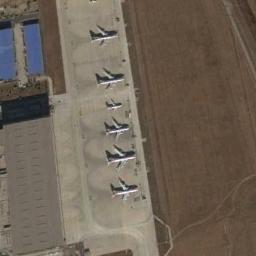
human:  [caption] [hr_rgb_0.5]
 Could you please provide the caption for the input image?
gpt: Several planes of different sizes are parked in a clearing, With many buildings and large wasteland next to the plane .

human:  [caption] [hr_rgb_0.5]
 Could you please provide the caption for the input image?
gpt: Six planes parked in a line on the airport and a clearing in front of them .

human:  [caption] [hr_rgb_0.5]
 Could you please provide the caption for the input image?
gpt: There are six aircraft on the ground, Of which the third one is smaller than the others .

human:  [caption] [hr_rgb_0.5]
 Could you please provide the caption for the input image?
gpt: A row of planes are parked next to bare ground and buildings .

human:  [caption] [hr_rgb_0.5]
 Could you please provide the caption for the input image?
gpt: Six planes are in the parking lot next to the building .